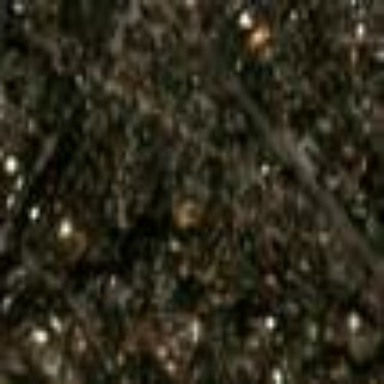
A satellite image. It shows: Residential area.